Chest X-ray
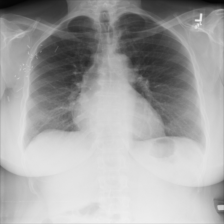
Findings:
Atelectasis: negative
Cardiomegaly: negative
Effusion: negative
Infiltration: negative
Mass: negative
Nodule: negative
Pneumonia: negative
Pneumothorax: negative
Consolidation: negative
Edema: negative
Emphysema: negative
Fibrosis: negative
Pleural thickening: negative
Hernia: negative